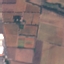
Land use / land cover: PermanentCrop